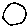
Label: circle